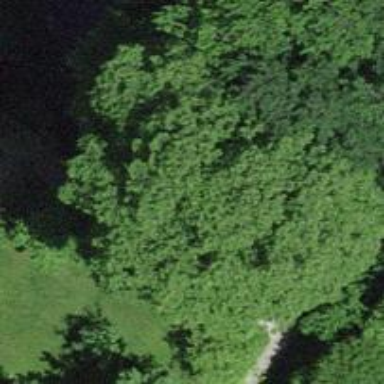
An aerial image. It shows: Bench.